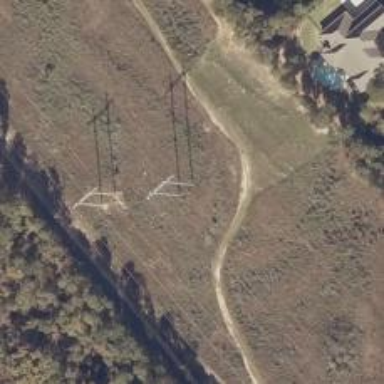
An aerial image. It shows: H-frame designed tower for power lines.